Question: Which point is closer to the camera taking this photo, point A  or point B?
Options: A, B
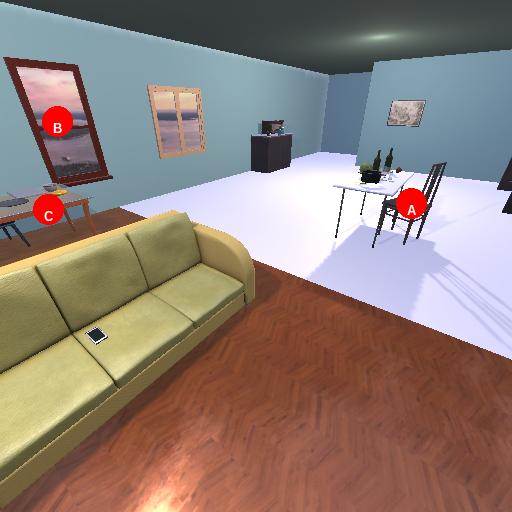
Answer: A